Question: How can I put ToolBar on the left side of CoolBar, Edit - center, CheckBox - on the right?
I am trying to do this during 2 hours and I can not:( Controls are behind others, or have a width as CoolBar. Stupid things :)

Thanks!
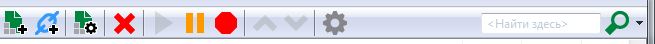
Answer: I think you are searching for the 'Break' property of a CoolBand:
>
So the steps to get the layout of your image:
- - - - - -